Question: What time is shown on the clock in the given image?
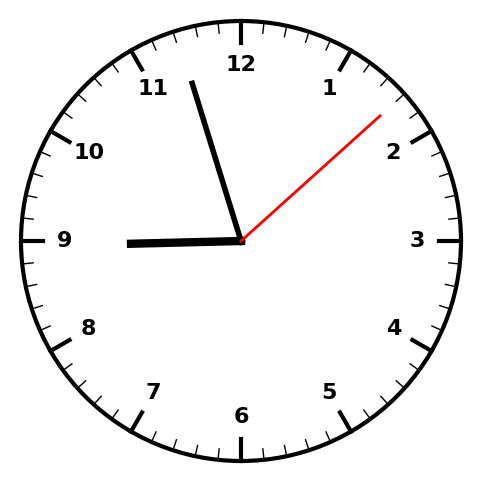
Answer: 08:57:08